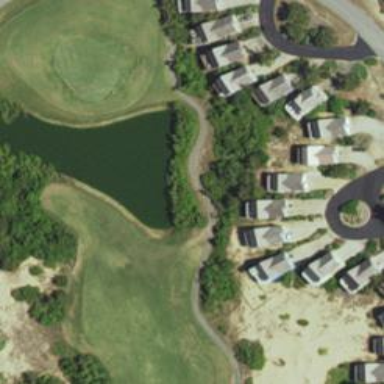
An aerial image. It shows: Water hazard in golf course. The hazard is natural water feature.